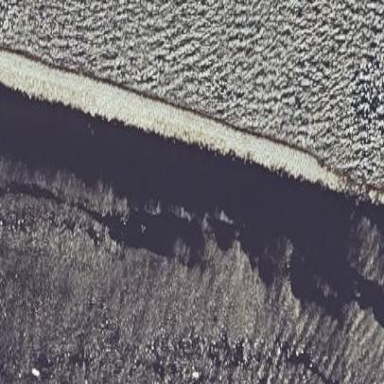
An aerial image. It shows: Breakwater structure.